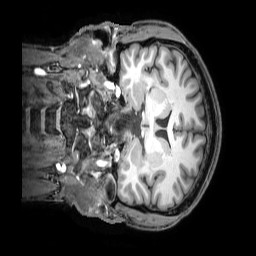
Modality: T1w
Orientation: coronal
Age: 32
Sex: male
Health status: healthy
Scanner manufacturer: philips
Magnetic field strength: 3 T
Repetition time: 0.008292 s
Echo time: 0.003864 s